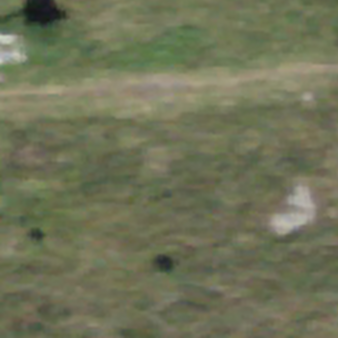
Label: other